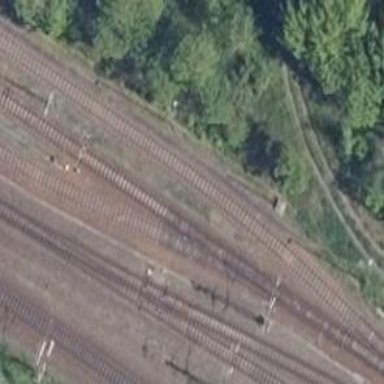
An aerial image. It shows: Railway signal.